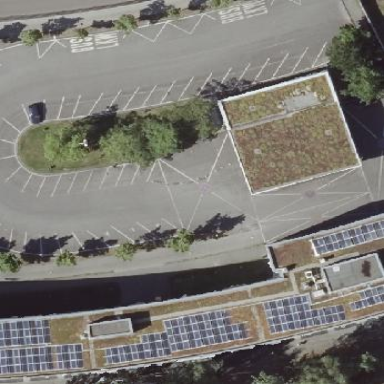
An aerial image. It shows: Flat-roofed public building.